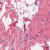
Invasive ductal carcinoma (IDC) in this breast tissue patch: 0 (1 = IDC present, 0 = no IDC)